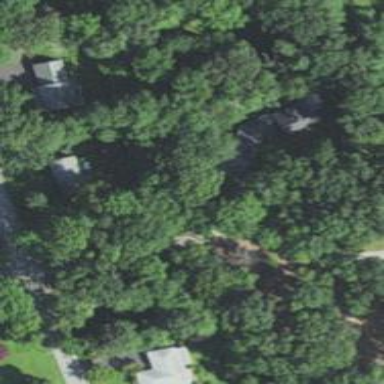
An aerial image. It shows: Residential driveway serving as service road.